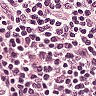
Metastatic tissue present: no